Question: I'm trying to replicate this:

in my android app. I would like the three textviews to have a percentage based width (33%) across the screen. The triangle is a separate drawable I've created.
The issue is, I can create the percentage width in a 'LinearLayout', but I can't have nicely overlapping view in a 'LinearLayout'- the textview should be behind the triangle.
Below is the code I've got working the triangle:
'''
<style name="status_selected_textview">
<item name="android:layout_width">0dp</item>
<item name="android:layout_height">@dimen/standard_line_height</item>
<item name="android:layout_weight">0.33</item>
<item name="android:gravity">center</item>
<item name="android:textStyle">bold</item>
<item name="android:textSize">@dimen/font_size_medium</item>
<item name="android:textColor">@android:color/white</item>
<item name="android:padding">5dp</item>
<item name="android:background">@color/green</item>
</style>
<style name="status_unselected_textview">
<item name="android:layout_width">0dp</item>
<item name="android:layout_height">@dimen/standard_line_height</item>
<item name="android:layout_weight">0.33</item>
<item name="android:gravity">center</item>
<item name="android:textStyle">bold</item>
<item name="android:textSize">@dimen/font_size_medium</item>
<item name="android:textColor">@color/gray</item>
<item name="android:padding">5dp</item>
<item name="android:background">@color/light_header</item>
</style>
'''
'''
<LinearLayout
android:id="@+id/activate_key_status_header"
android:layout_below="@+id/activate_key_header"
android:layout_width="match_parent"
android:layout_height="wrap_content"
android:backround="@color/light_header">
<TextView
android:id="@+id/activate_key_textview"
android:text="Activate Key"
style="@style/status_selected_textview"/>
<TextView
style="@style/status_unselected_textview"
android:text="Basic Info" />
<TextView
android:text="Edit Profile"
style="@style/status_unselected_textview"/>
</LinearLayout>
'''
Here is the code for my triangle that I'm trying to add somehow:
'''
<View
android:layout_toRightOf="@+id/activate_key_textview"
android:layout_width="@dimen/standard_line_height"
android:layout_height="@dimen/standard_line_height"
android:background="@drawable/arrow_right" />
'''
It seems like the solution is somehow a combo of a 'RelativeLayout' and 'LinearLayout', but I can't seem to find the right way.
Any thoughts?
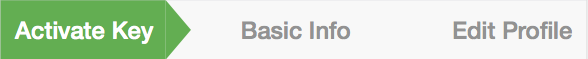
Answer: Can you wrap the 2nd TextView in a FrameLayout, and add the triangle view to it 2nd? That plus an 'android:gravity' left would do it, I would think.
Something like this:
'''
<FrameLayout
<!-- Whatever styles you need to make it fit 33%-->
>
<TextView
style="@style/status_unselected_textview"
android:text="Basic Info" />
<View
android:gravity="left"
android:layout_width="@dimen/standard_line_height"
android:layout_height="@dimen/standard_line_height"
android:background="@drawable/arrow_right" />
</FrameLayout>
'''